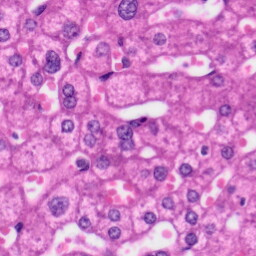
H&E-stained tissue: Liver